Question: I am using to connect to Office 365 outlook and pull emails and its attachments. This works correctly on the local development machine. My moved to a server it does not work and fails with the following error message.
'''
Error: 0 : Exception occurred: The request failed. The underlying connection was closed: An unexpected error occurred on a receive. at Microsoft.Exchange.WebServices.Data.ServiceRequestBase.GetEwsHttpWebResponse(IEwsHttpWebRequest request)
at Microsoft.Exchange.WebServices.Data.ServiceRequestBase.ValidateAndEmitRequest(IEwsHttpWebRequest& request)
at Microsoft.Exchange.WebServices.Data.MultiResponseServiceRequest'1.Execute()
at Microsoft.Exchange.WebServices.Data.ExchangeService.FindItems(FolderId parentFolderId, String queryString, ViewBase view)
'''
The firewall has been opened for the fully qualified domain name for outlook.office365.com from the server. The following is the network captured and having successful ack, it still seem to fail. Please let me know what might be the cause of this issue. Thanks,

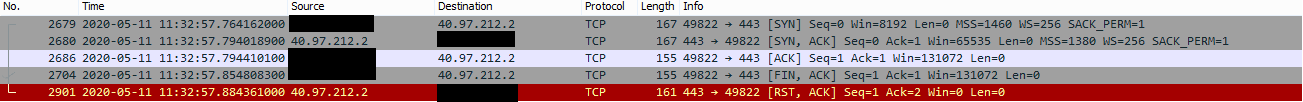
Answer: Most likely its TLS, Office365 requires that you use TLS 1.2 if the server your running it on is running an older version of the .Net framework this won't be the default <URL>.
Generally just doing
'''
System.Net.ServicePointManager.SecurityProtocol = SecurityProtocolType.Tls12;
'''
will make sure your code always uses TLS 1.2 (as longs a the framework isn't really old)